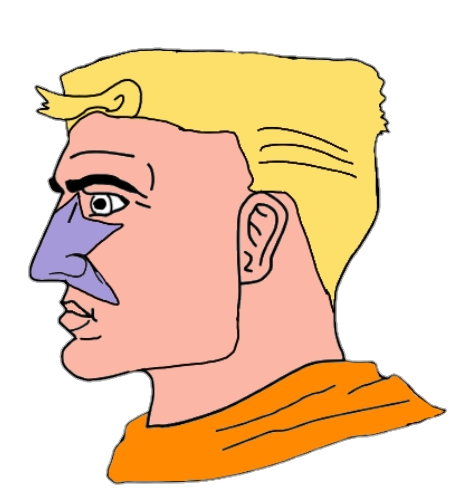
Label: 4_Yes_Chad